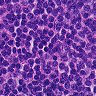
Metastatic tissue present: no